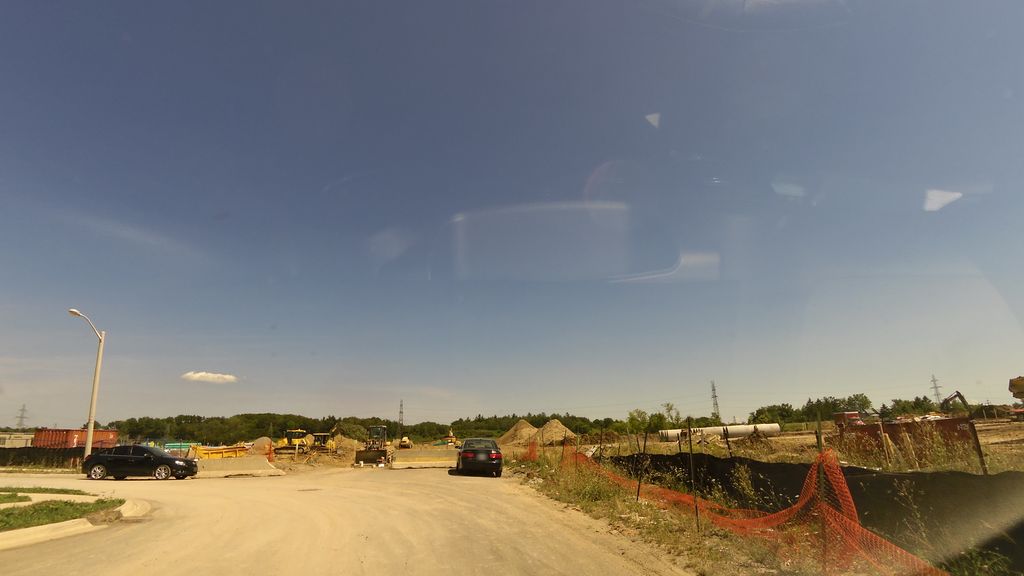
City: hamilton